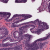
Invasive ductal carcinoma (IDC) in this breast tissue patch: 0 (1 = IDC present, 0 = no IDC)